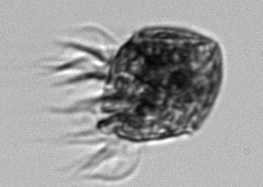
Label: Strombidium_morphotype1